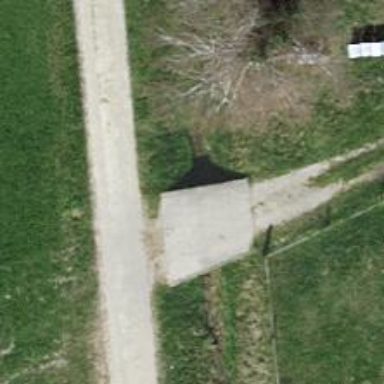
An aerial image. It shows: Culvert tunnel.